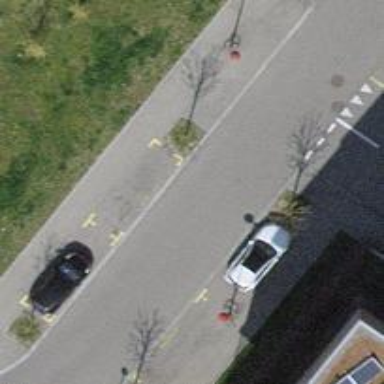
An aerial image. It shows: Parking lane.